Interaction volume radius: 10 \u00c5
Interaction volume height: 15 \u00c5
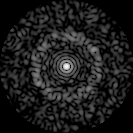
Disorder parameter: 0.8376